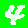
Digit: 4